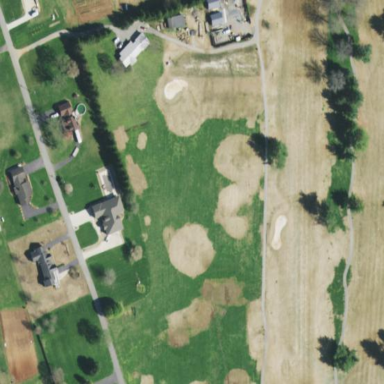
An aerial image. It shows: Grassy area used as driving range for golf.